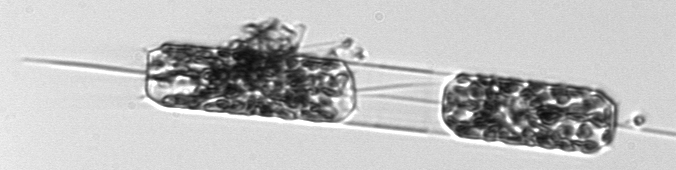
Label: Ditylum_brightwellii